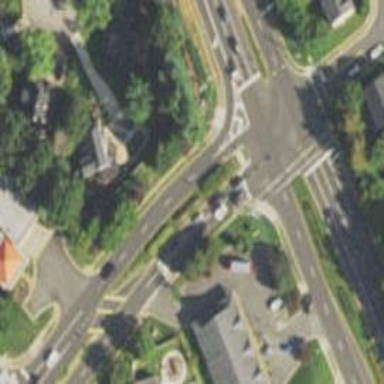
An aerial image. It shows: Unmarked crossing on the road.